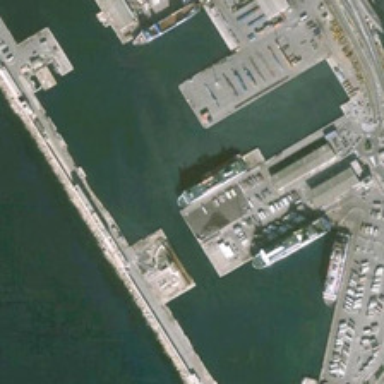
Three ships are docked in the port .